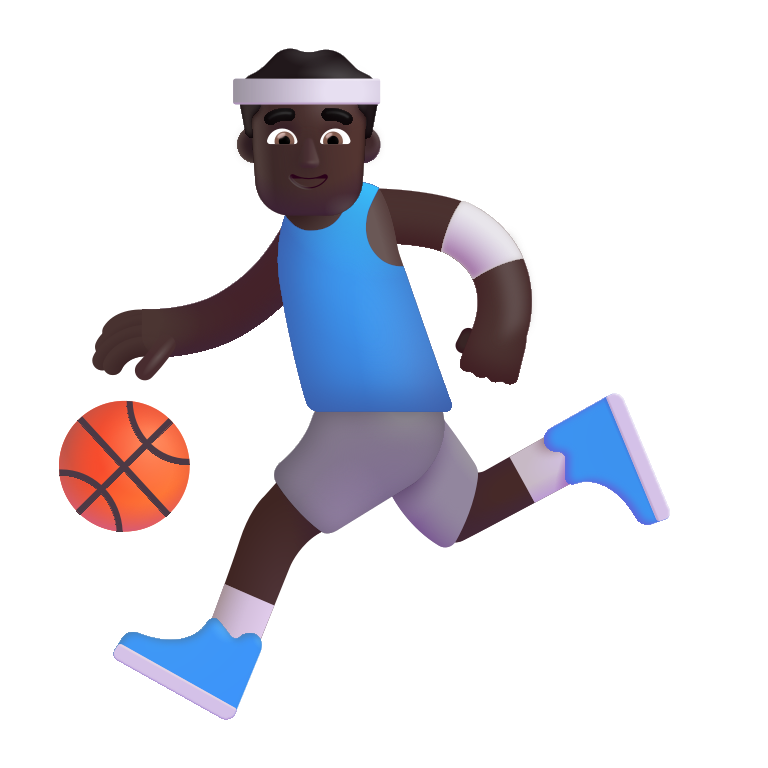
man bouncing ball color dark